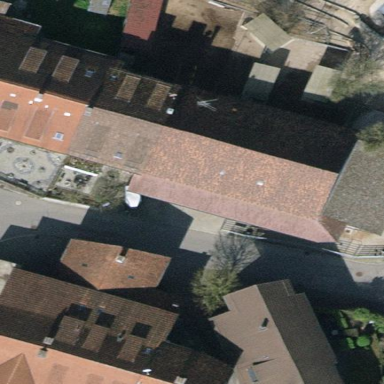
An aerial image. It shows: House with tiled roof.